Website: macys
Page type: payment
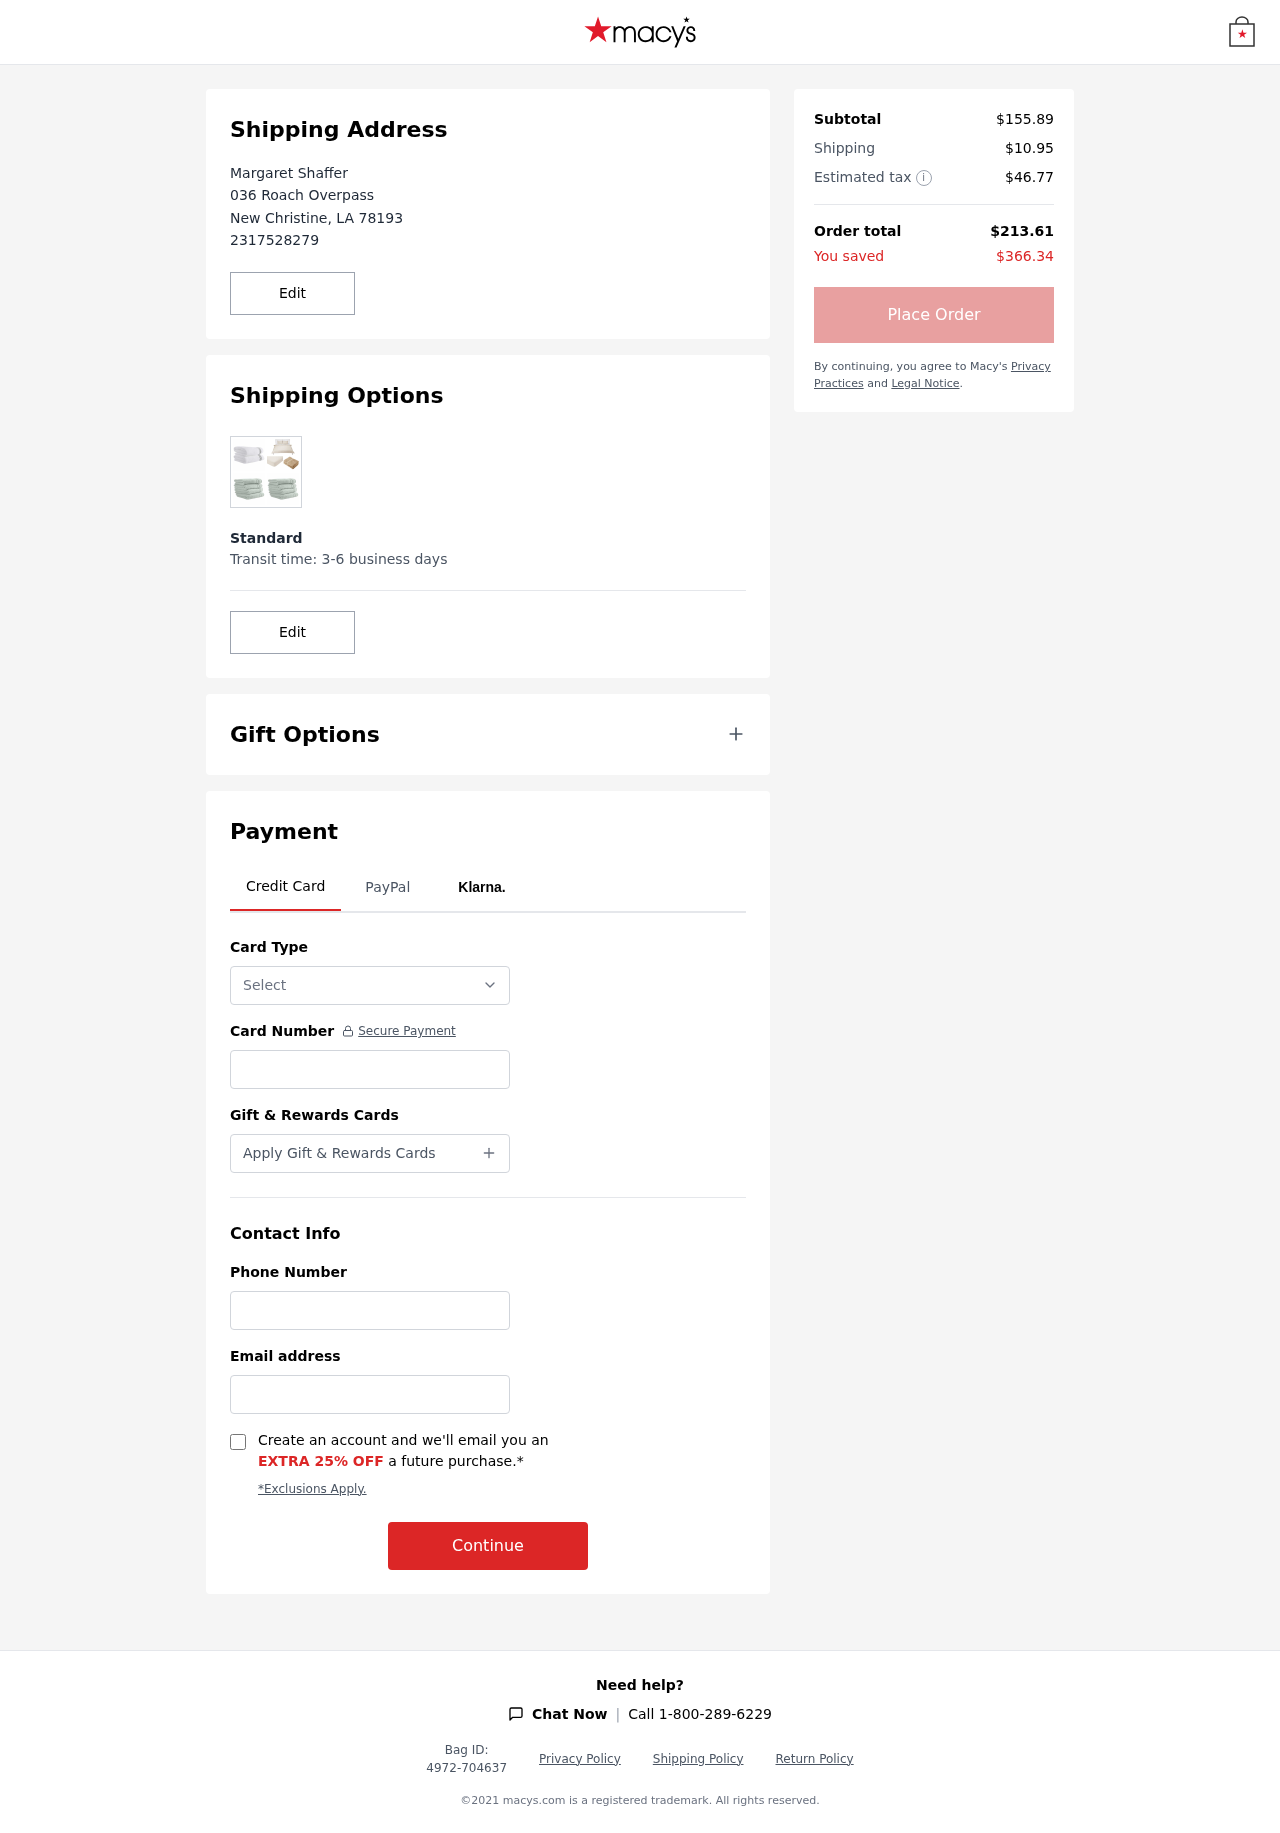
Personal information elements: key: PII_CARD_NUMBER
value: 6011 5054 5432 4585
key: PII_CARD_TYPE
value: Discover
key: PII_CITY
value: New Christine
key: PII_EMAIL
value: margaret_shaffer@gmail.com
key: PII_FULLNAME
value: Margaret Shaffer
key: PII_PHONE
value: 2317528279
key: PII_POSTCODE
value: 78193
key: PII_STATE_ABBR
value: LA
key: PII_STREET
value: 036 Roach Overpass
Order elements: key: ORDER_SUBTOTAL
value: $155.89
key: ORDER_SHIPPING_COST
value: $10.95
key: ORDER_TAX
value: $46.77
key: ORDER_TOTAL
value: $213.61
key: ORDER_SAVINGS
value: $366.34